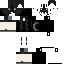
A female skeleton skin with dark skin, wearing brown bald dressed in a black hoodie and black pants, featuring a closed mouth.